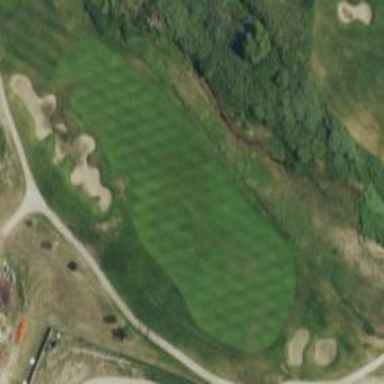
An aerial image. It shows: Rough area on grassy golf course.